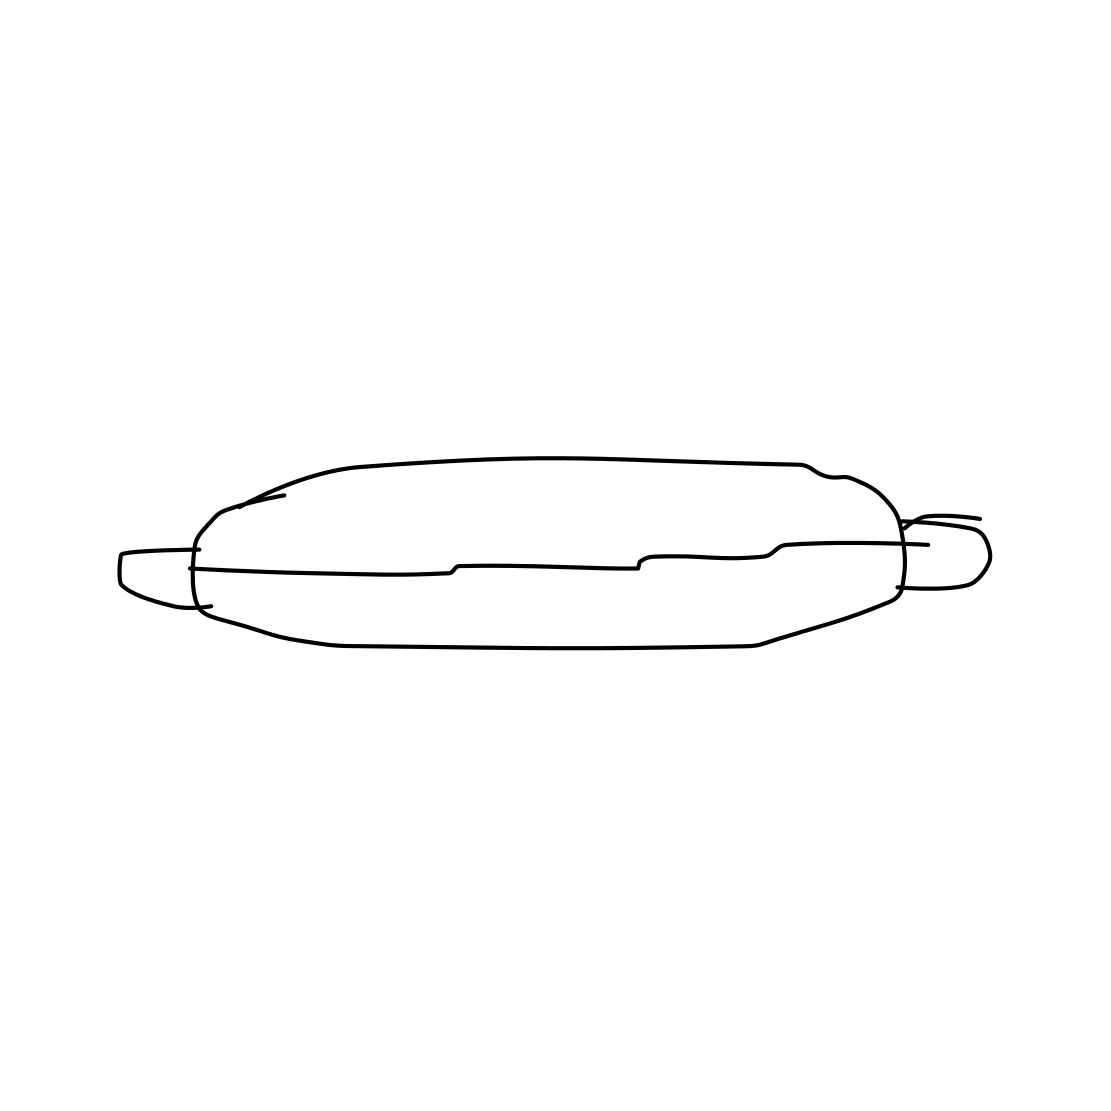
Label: hot-dog